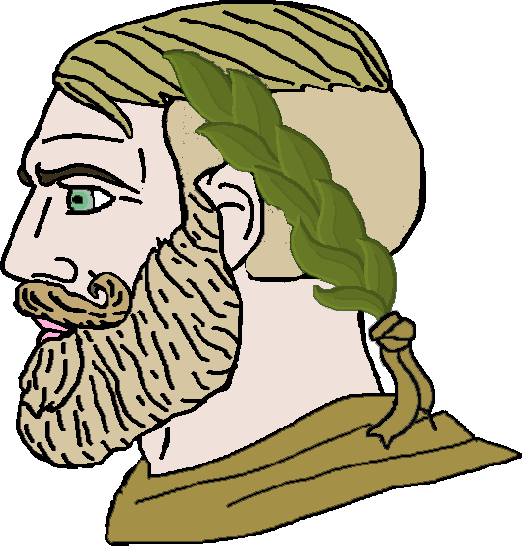
Label: 4_Yes_Chad